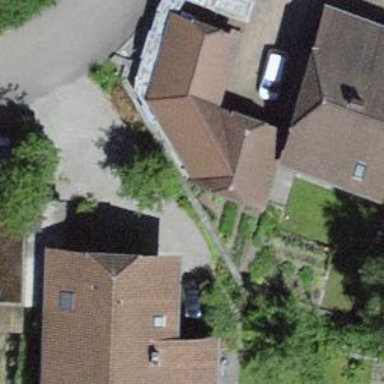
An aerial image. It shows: Shed.